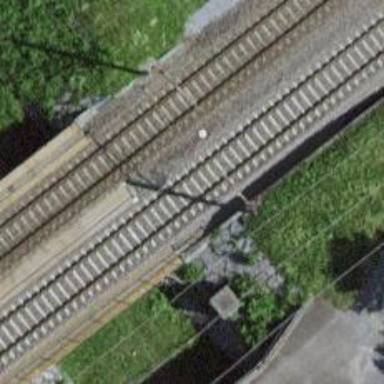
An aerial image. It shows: Bridge with electrified railway tracks featuring contact line.